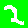
Digit: 2